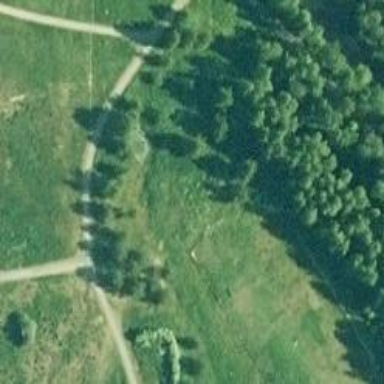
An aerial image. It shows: Disc golf tee area.